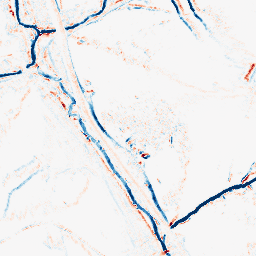
Category: morphological
Decomposition family: morphological_diamond
Decomposition parameters: operation: average
radius: 3
Upsampling method: quintic
Upsampling parameters: scale: 4
Upsampling scale: 4